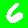
Digit: 6